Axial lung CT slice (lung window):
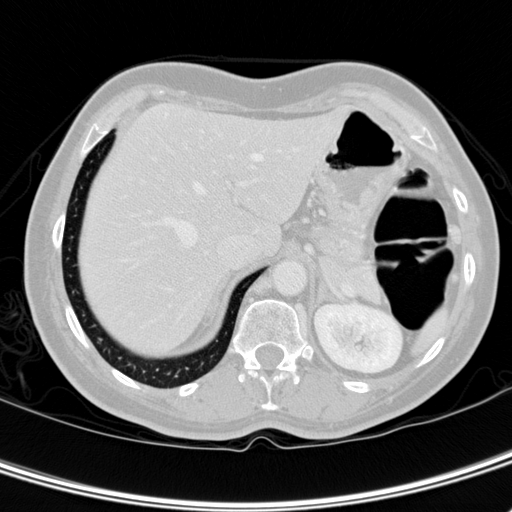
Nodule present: no